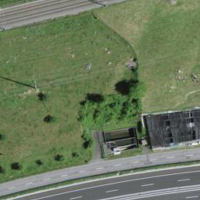
EUNIS habitat code: 57
Species observed at this site:
Fulica atra